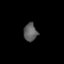
Tissue: skin
Cell type: Myeloid cells
Senescence score: 0.7649
Nuclear area (px): 241
Mean DAPI intensity: 92.809